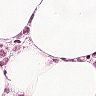
Metastatic tissue present: yes